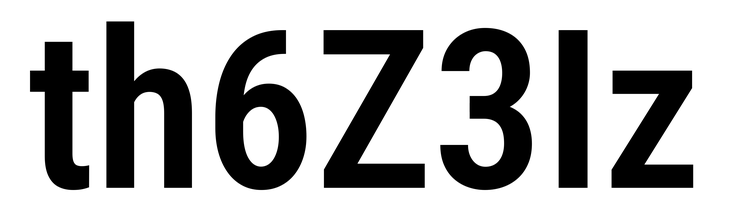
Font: Roboto_Condensed_SemiBold